Question: Always when I post a new media file the filename fildset in mongo is become null.
I've used curl, postman and python requests library but always result is the same :(
The definition in the are:
'''
EXTENDED_MEDIA_INFO = ['content_type', 'name', 'length']
'''
(I've tried with "filename" too)
And the definition:
'''
files = {
'item_title': 'file',
'auth_field': 'account_id',
'schema': {
'title': {
'type': 'string',
},
'account_id': {
'type': 'objectid',
'required': True,
'data_relation': {
'resource': 'accounts',
'field': '_id',
}
},
'file': {
'type': 'media',
'required': True,
},
'tags': {
'type': 'list',
'schema': {
'type': 'string',
},
},
}
}
'''
When I use curl as in your web example:
'''
curl -F "account_id=553a0b0f8a6f501695fa8b42" -F "file=@blua.jpg" http://localhost:5000/files
{"_updated": "Thu, 30 Apr 2015 21:47:51 GMT", "_links": {"self": {"href": "files/5542a3078a6f5064a3a04dba", "title": "file"}}, "_created": "Thu, 30 Apr 2015 21:47:51 GMT", "_status": "OK", "_id": "5542a3078a6f5064a3a04dba", "_etag": "90314f9491a92dc84aa90880d69e2b76bfd947db"}
'''
In mongo is stored:
'''
> db.fs.files.find({}).pretty()
{
"_id" : ObjectId("5542a54f8a6f5064a3a04dbb"),
"contentType" : "image/jpeg",
"chunkSize" : 261120,
"filename" : null, <-------------------- THE PROBLEM
"length" : 437658,
"uploadDate" : ISODate("2015-04-30T21:57:35.080Z"),
"md5" : "90dce7915217108434acd61b3285d907"
}
> db.files.find({}).pretty()
{
"_id" : ObjectId("5542a54f8a6f5064a3a04dbe"),
"_updated" : ISODate("2015-04-30T21:57:35Z"),
"account_id" : ObjectId("553a0b0f8a6f501695fa8b42"),
"file" : ObjectId("5542a54f8a6f5064a3a04dbb"),
"_created" : ISODate("2015-04-30T21:57:35Z"),
"_etag" : "466ab27d09d6eb87d2c0ab5f094875011e72cca2"
}
'''
Using requets python <URL>:
'''
def file_post(token, account_id, filename, content, mimetype, debug=True):
path = __path__
url = Bkend.url(path)
headers = {'Authorization': Rest.authorization(token)}
payload = {'account_id': account_id}
resp = requests.post(
url=url,
headers=headers,
data=payload,
files={'file': (secure_filename(filename), content, mimetype)}
#files={'file': ('filename', content, mimetype)}
#files={'file': content}
)
if debug:
log = "
- Url: " + str(url) + \
"
- Headers:" + str(headers) + \
"
- Payload/Params:" + json.dumps(payload) + \
"
...............................
" + \
"
- Resp Status Code: " + str(resp.status_code) + \
"
- Resp URL: " + str(resp.url) + \
"
- Resp Headers: " + str(resp.headers) + \
"
- Resp Avg: " + str(resp.elapsed) + \
"
- Resp Body:
" + resp.text
capp.logger.debug(log)
return resp
'''
I've even tested to set the filename, content_type and headers explicitly, but always get the same result
'''
> db.files.find({}).pretty()
{
"_id" : ObjectId("5542a86c8a6f5064a3a04dce"),
"_updated" : ISODate("2015-04-30T22:10:52Z"),
"account_id" : ObjectId("553a0b0f8a6f501695fa8b42"),
"file" : ObjectId("5542a86c8a6f5064a3a04dbf"),
"_created" : ISODate("2015-04-30T22:10:52Z"),
"_etag" : "d5a203b20dc75a8ae8691cd8cfecb627da9a181b",
"tags" : [
"STOP",
"BUS",
"MELON"
],
"title" : "The bus stop"
}
> db.fs.files.find({}).pretty()
{
"_id" : ObjectId("5542a86c8a6f5064a3a04dbf"),
"contentType" : "application/pdf",
"chunkSize" : 261120,
"filename" : null, <-------------- THE PROBLEM
"length" : <PHONE>,
"uploadDate" : ISODate("2015-04-30T22:10:52.507Z"),
"md5" : "f2176c1780b32b549ca7513893254c06"
}
>
'''
With Postman:

The result in mongo with the same end:
'''
> db.files.find({}).pretty()
{
"_id" : ObjectId("5542aa768a6f5064a3a04de1"),
"_updated" : ISODate("2015-04-30T22:19:34Z"),
"account_id" : ObjectId("553a0b0f8a6f501695fa8b42"),
"file" : ObjectId("5542aa768a6f5064a3a04ddf"),
"_created" : ISODate("2015-04-30T22:19:34Z"),
"_etag" : "d6a3ba5ad5f6fb7ef6557000841194501815e39a"
}
> db.fs.files.find({}).pretty()
{
"_id" : ObjectId("5542aa768a6f5064a3a04ddf"),
"contentType" : "application/pdf",
"chunkSize" : 261120,
"filename" : null, <------ The problem again
"length" : 16651,
"uploadDate" : ISODate("2015-04-30T22:19:34.269Z"),
"md5" : "20ef57d98d4bc11ab55a260a4d75b727"
}
>
'''
Any idea? is a bug or I'am doing something wrong?
Solved fails in version 0.5.3 and is fixed in version 0.5.4
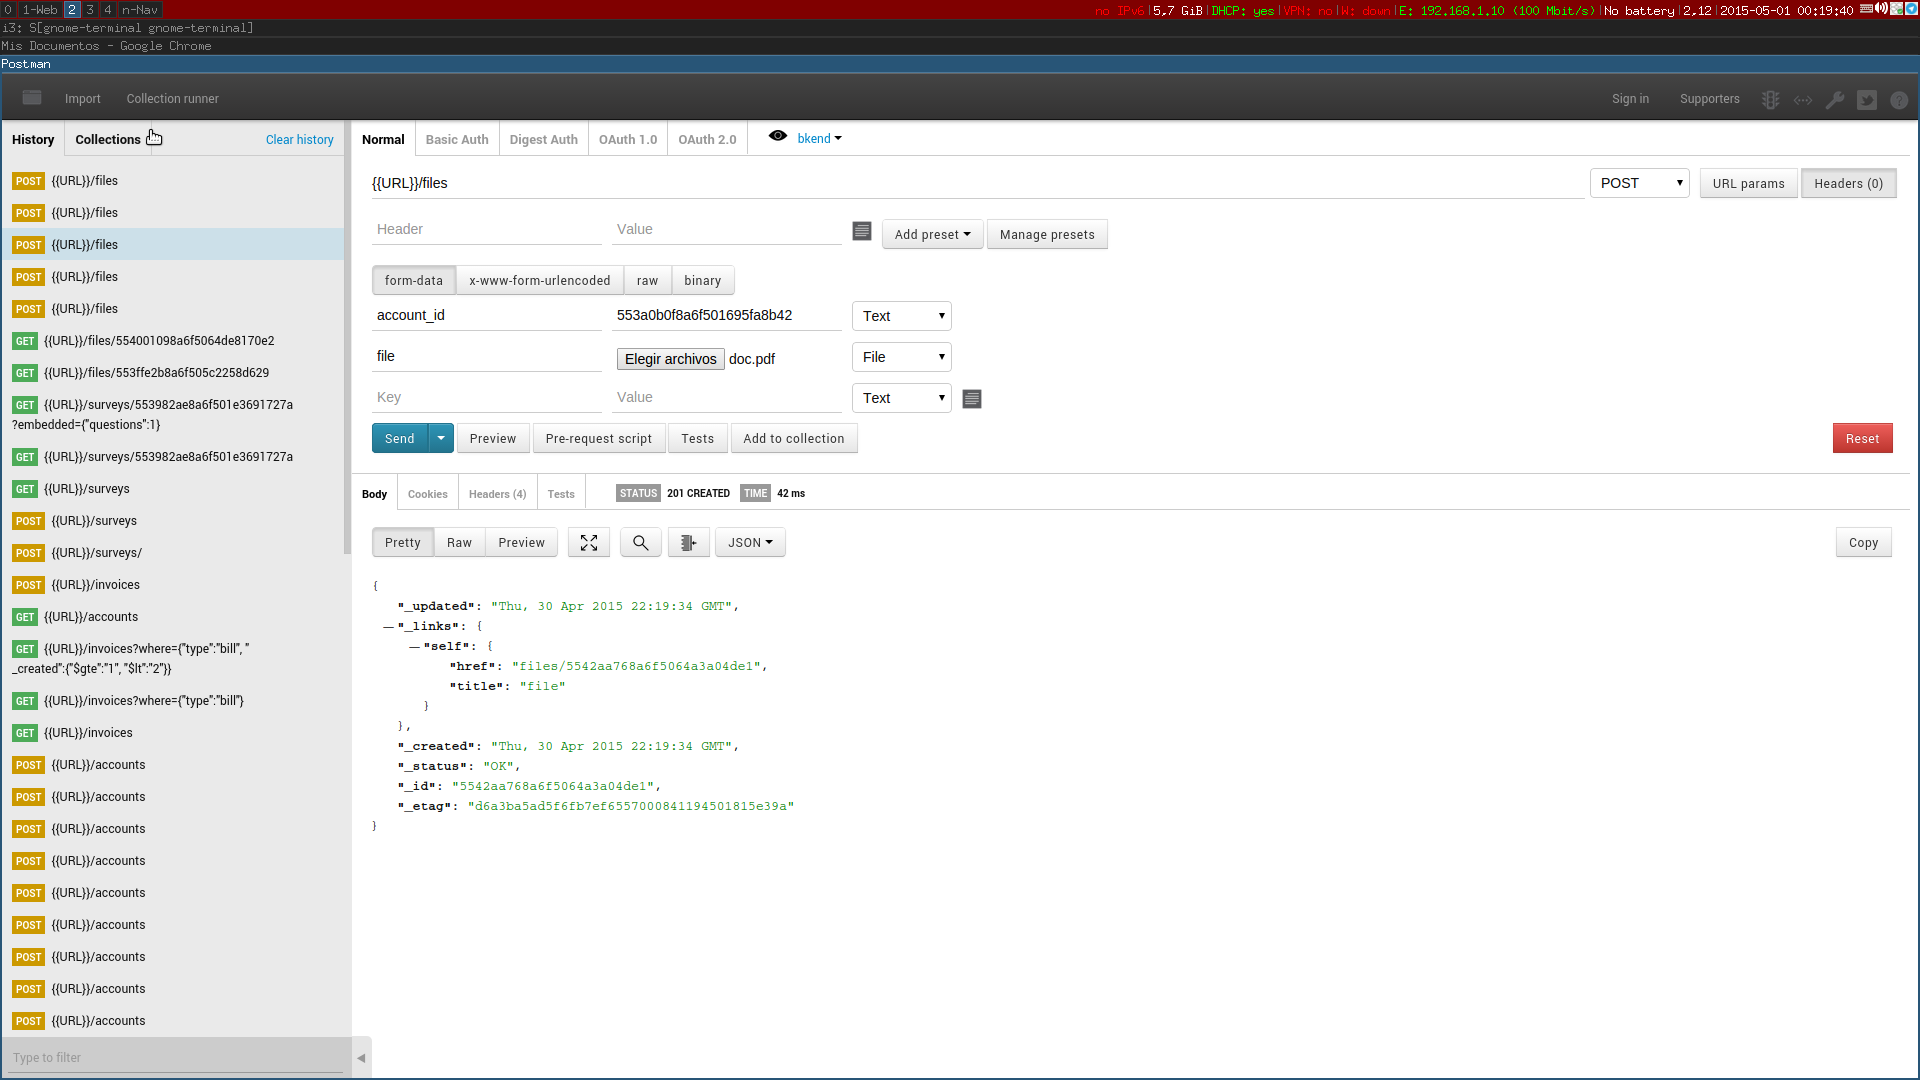
Answer: This is probably related to <URL>, which has been closed 13 days ago. Try pulling from Eve 0.5.4, it should solve your problem.